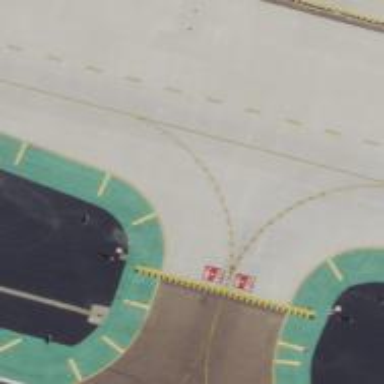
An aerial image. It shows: View of taxiway at the airport.